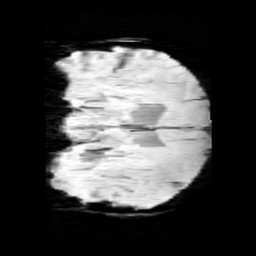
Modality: minIP
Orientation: coronal
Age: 11
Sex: male
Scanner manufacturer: siemens
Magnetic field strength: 3 T
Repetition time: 0.027 s
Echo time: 0.02 s